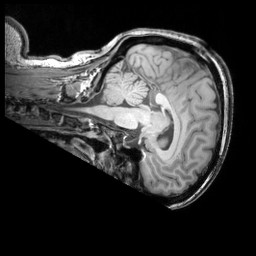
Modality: T1w
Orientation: sagittal
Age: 49
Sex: female
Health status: ill
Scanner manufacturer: siemens
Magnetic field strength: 3 T
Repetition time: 1.75 s
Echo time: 0.00418 s